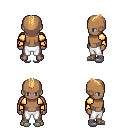
a pixel art fantasy rpg character, male body template, human, dark skin, gold arm armor, white pants, light blonde short mohawk hairstyle, white slippers, four views (front, back, left, right), 2x2 character sprite sheet, small pixel art, hard edges, no anti-aliasing